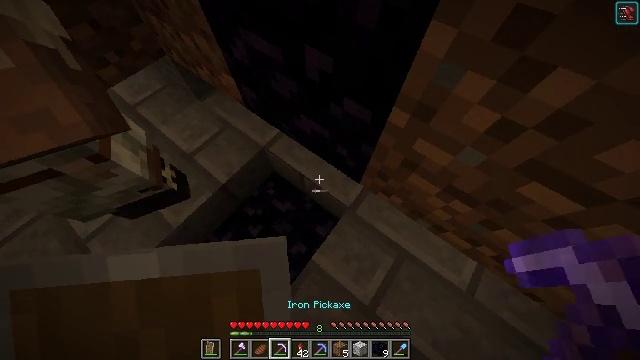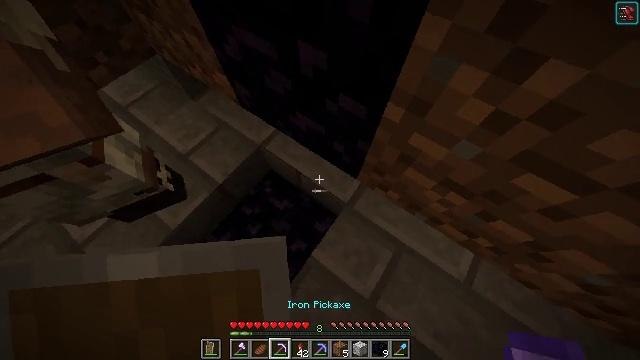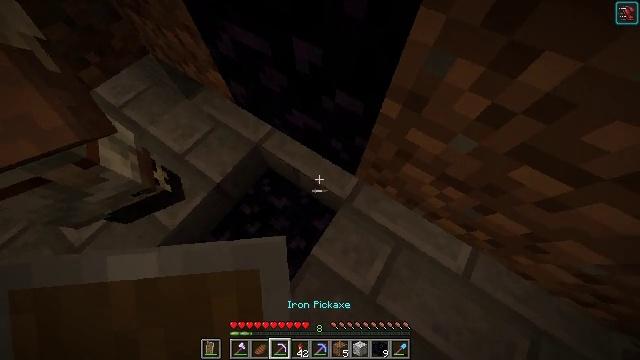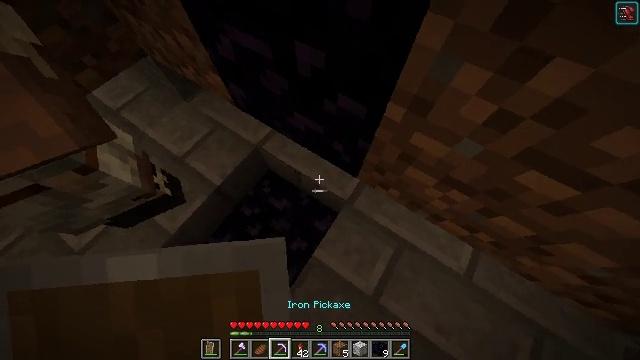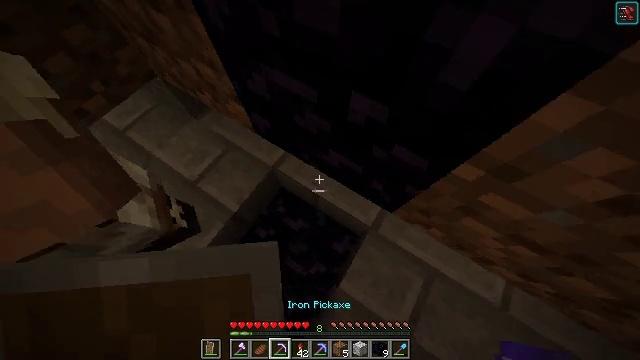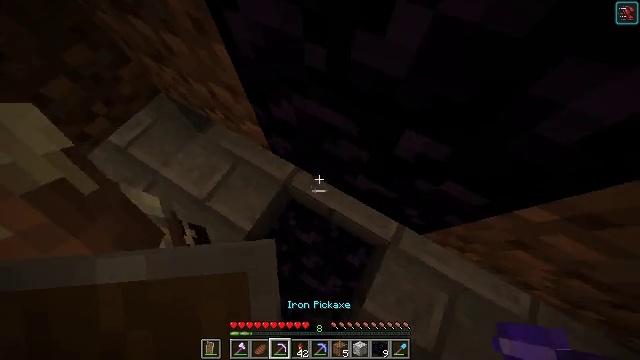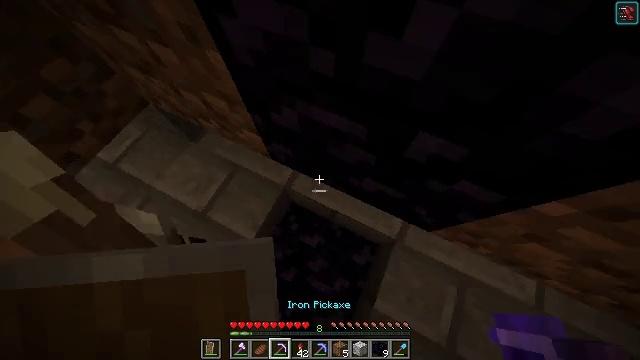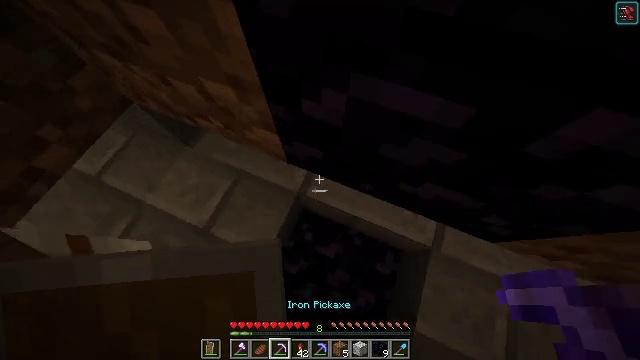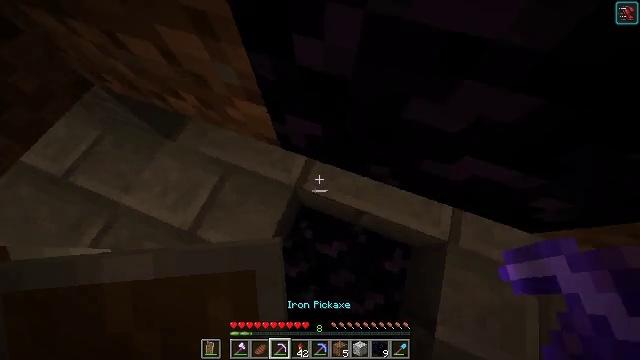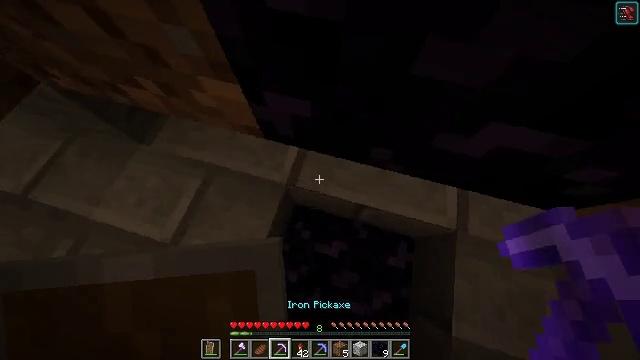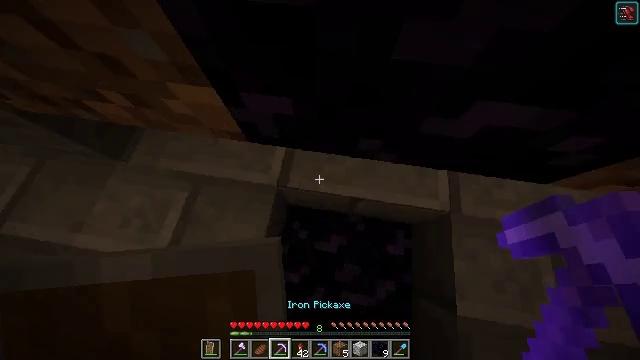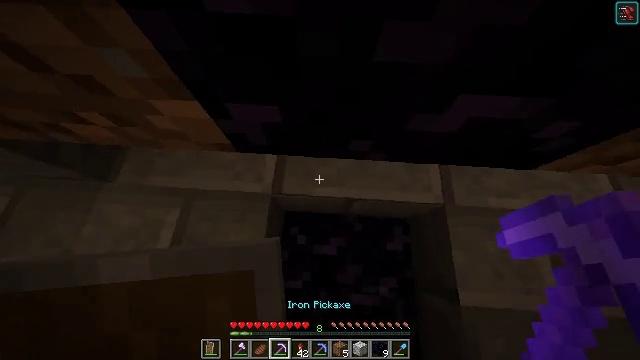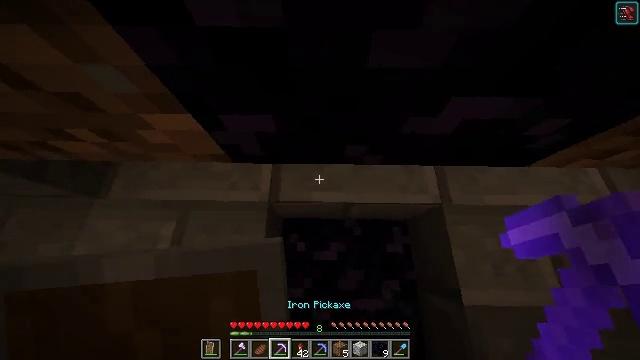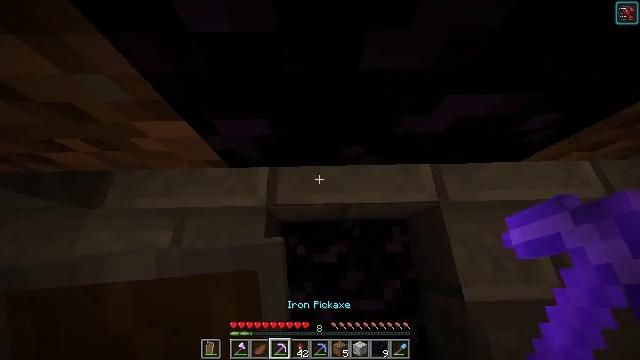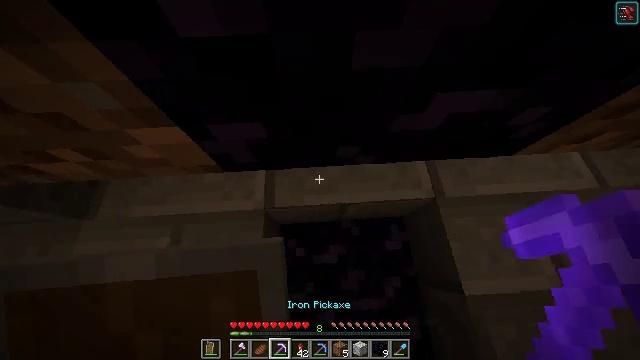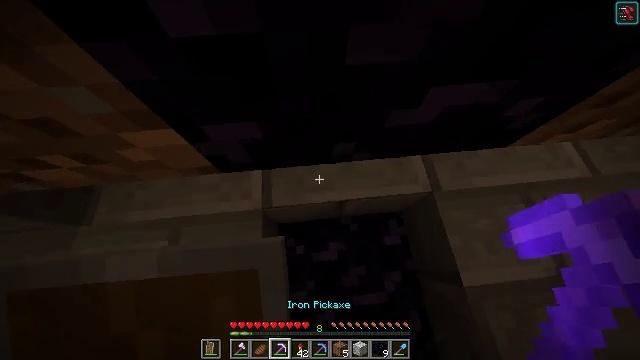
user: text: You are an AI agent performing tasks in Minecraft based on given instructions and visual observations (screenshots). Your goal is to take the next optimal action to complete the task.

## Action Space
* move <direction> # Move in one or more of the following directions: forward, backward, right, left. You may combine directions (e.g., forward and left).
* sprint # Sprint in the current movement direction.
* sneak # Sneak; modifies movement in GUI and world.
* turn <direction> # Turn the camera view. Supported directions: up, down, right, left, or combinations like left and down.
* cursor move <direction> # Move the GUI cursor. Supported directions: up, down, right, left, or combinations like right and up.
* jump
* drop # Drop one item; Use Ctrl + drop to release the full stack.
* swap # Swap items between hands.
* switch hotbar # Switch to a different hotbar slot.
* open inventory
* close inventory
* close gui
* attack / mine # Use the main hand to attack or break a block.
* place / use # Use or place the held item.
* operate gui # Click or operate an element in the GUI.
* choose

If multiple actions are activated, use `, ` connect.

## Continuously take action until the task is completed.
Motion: motion action
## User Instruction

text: Collect the stone brick slab for building.
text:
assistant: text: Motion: turn right
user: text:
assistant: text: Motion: turn right
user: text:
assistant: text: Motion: move forward and move left
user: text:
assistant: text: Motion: move forward and move left, turn right
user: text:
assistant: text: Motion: move forward and move left, turn right
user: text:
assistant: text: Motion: turn right
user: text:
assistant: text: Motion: turn right
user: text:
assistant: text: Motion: turn right
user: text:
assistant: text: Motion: turn right
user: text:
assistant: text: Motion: turn right and down
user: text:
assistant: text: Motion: turn right
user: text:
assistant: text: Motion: turn right and up
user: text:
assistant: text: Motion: turn right
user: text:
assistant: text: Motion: turn right
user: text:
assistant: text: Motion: turn right
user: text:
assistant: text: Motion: turn right
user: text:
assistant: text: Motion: no_op
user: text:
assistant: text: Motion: no_op
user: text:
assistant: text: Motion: attack / mine
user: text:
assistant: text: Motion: attack / mine
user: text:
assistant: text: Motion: attack / mine
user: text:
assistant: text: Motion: no_op
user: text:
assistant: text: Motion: no_op
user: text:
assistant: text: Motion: no_op
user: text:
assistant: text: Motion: no_op
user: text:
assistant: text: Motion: no_op